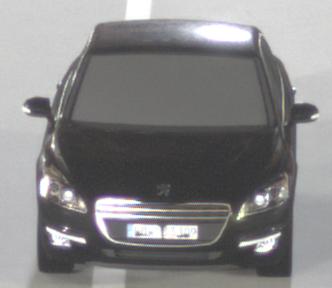
Make: Peugeot
Model: 508 120 VTi
Detailed model: 508 (I) Limousine
Model produced from: 2011/03
Model produced until: 2014/05
Doors: 4
Color: black
Road condition: dry road
Daytime: night
Contrast: high contrast